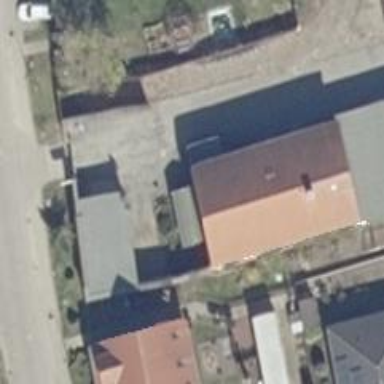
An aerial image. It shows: Car repair shop.